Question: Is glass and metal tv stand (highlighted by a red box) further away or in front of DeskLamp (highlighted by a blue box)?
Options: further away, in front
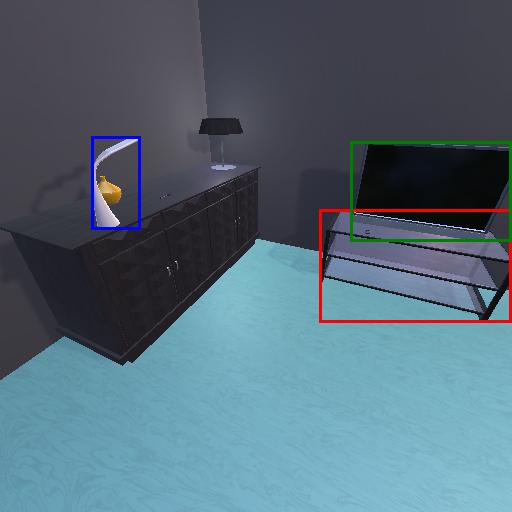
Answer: further away